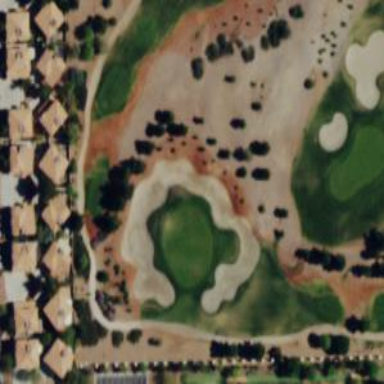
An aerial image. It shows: Golf hole.